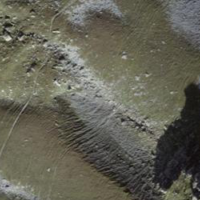
EUNIS habitat code: 23
Species observed at this site:
Kalmia procumbens